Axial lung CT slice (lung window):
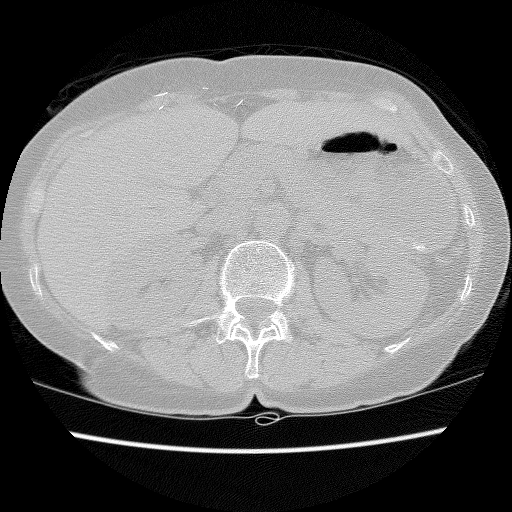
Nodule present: no